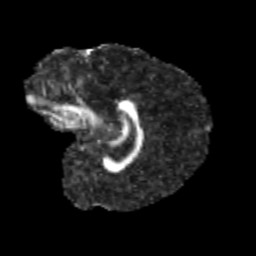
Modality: FA
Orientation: sagittal
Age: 11
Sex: male
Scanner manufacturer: siemens
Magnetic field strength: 3 T
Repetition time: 3.8 s
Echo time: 0.07 s